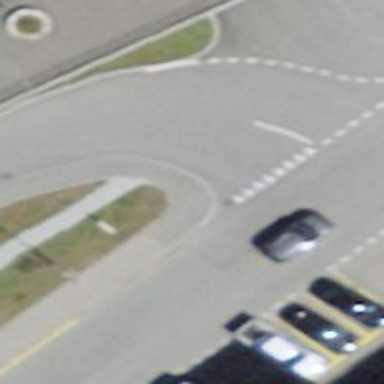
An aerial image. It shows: Kerb barrier.